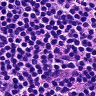
Metastatic tissue present: no